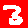
Digit: 3